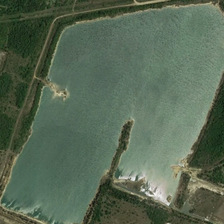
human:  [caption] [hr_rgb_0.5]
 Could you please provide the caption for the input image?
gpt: a irregular ploygon pond is lying on the green ground with roads around .

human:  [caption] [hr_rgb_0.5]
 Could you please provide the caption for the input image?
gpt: it is a silver pond next to a country road with a dam stretches in it .

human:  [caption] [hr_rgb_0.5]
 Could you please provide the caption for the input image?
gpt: a irregular ploygon pond is lying on the green ground with roads around .

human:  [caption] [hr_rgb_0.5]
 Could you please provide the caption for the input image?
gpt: a irregular ploygon pond is lying on the green ground with roads around .

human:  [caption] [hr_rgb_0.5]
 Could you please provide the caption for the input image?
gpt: a multilateral green pond is surrounded by many green trees .